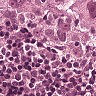
Metastatic tissue present: yes